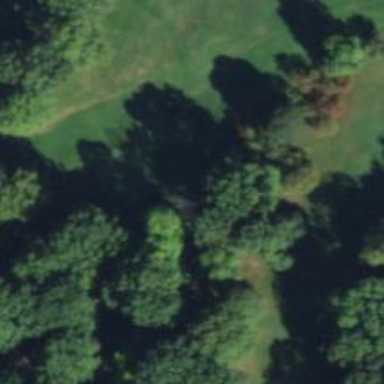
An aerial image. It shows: Golf hole.